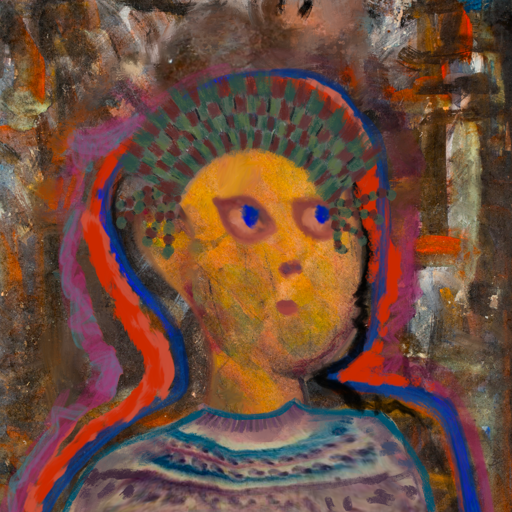
Background: GypsyQueen, Head And Neck Side: Gypsy_Mother, Face Side: Mother_And_Son_Mother, Bust: HillGirl, Hair Side: Experience, Head Accessory: After_Raid_Crown, Second Necklace: Blank, Necklace: Blank, Baby: Blank